Field crop: maize
Growth stage: 2
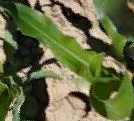
Species: maize